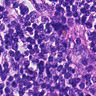
Metastatic tissue present: no